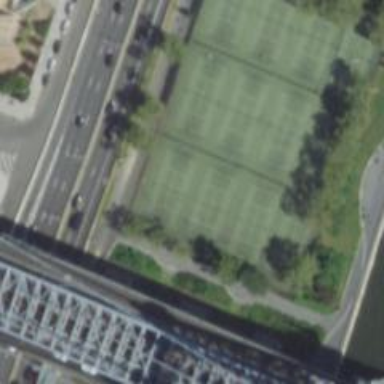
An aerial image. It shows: Tennis court.